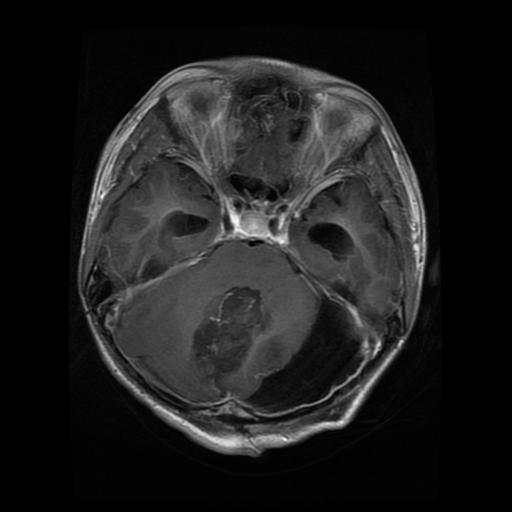
Label: glioma